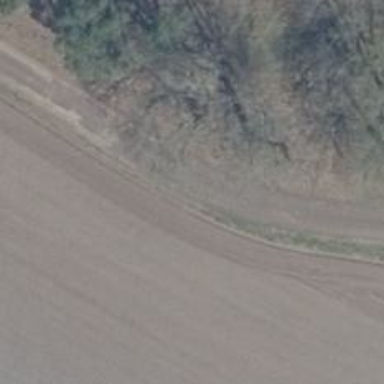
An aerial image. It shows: Agricultural track with grade 1 concrete plates surface.